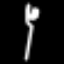
Label: fork